Question: I'd like to plot a factorplot in seaborn, but manually provide the error bars instead of having seaborn calculate them.
I have a pandas dataframe that looks roughly like this:
'''
model output feature mean std
0 first two a 9.00 2.00
1 first one b 0.00 0.00
2 first one c 0.00 0.00
3 first two d 0.60 0.05
...
77 third four a 0.30 0.02
78 third four b 0.30 0.02
79 third four c 0.10 0.01
'''
and I'm outputting a plot that looks like:

I'm using this seaborn commands to generate the plot:
'''
g = sns.factorplot(data=pltdf, x='feature', y='mean', kind='bar',
col='output', col_wrap=2, sharey=False, hue='model')
g.set_xticklabels(rotation=90)
'''
However, I can't figure out how to have seaborn use the 'std' column as the error bars. Unfortunately, it would be quite time consuming to recompute the output for the data frame in question.
This is a little similar to this q:
<URL>
Except I can't figure out how to get it to work with the 'matplotlib.pyplot.bar' function.
Is there a way to do this using seaborn 'factorplot' or 'FacetGrid' combined with matplotlib?
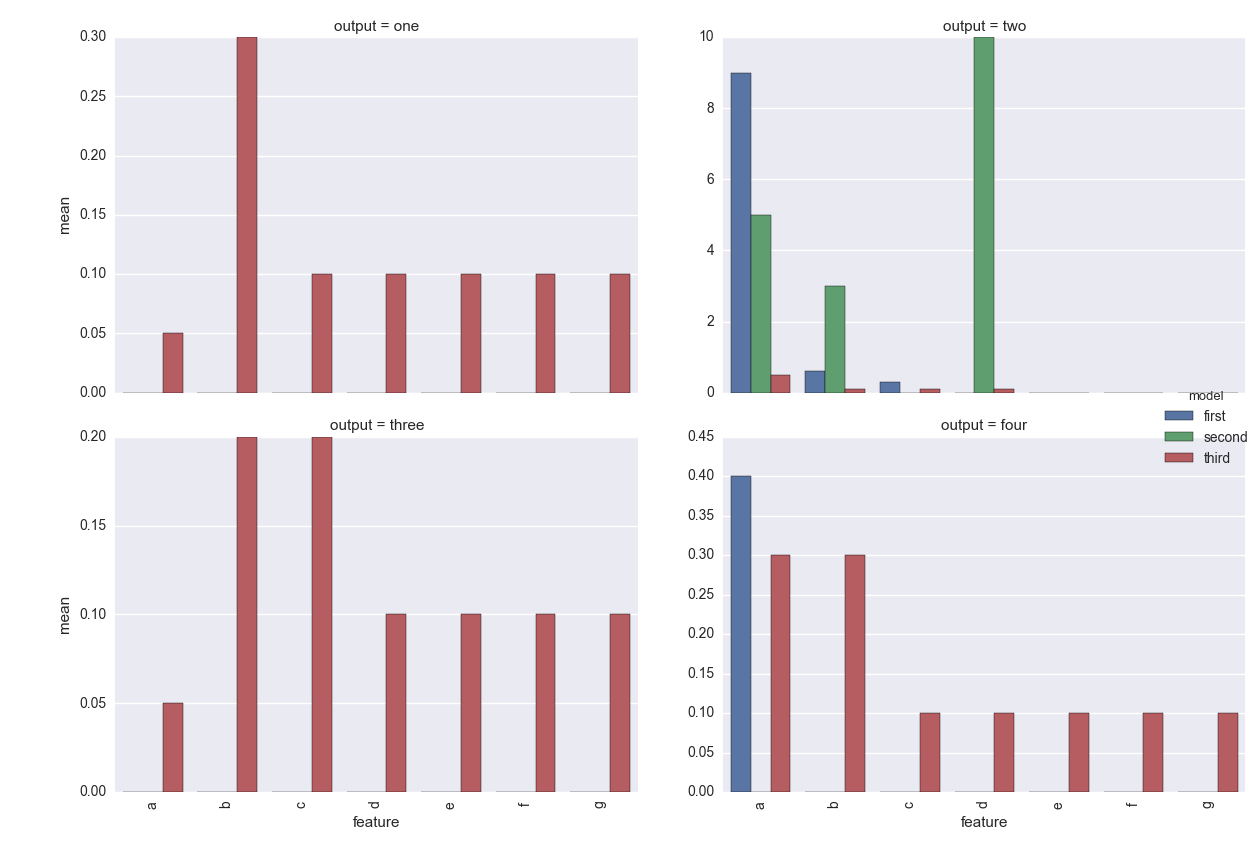
Answer: 'python 3.8.12''pandas 1.3.4''matplotlib 3.4.3''seaborn 0.11.2'
You could do something like
'''
import seaborn as sns
import matplotlib.pyplot as plt
tips = sns.load_dataset("tips")
tip_sumstats = (tips.groupby(["day", "sex", "smoker"])
.total_bill
.agg(["mean", 'sem'])
.reset_index())
def errplot(x, y, yerr, **kwargs):
ax = plt.gca()
data = kwargs.pop("data")
data.plot(x=x, y=y, yerr=yerr, kind="bar", ax=ax, **kwargs)
g = sns.FacetGrid(tip_sumstats, col="sex", row="smoker")
g.map_dataframe(errplot, "day", "mean", "sem")
'''